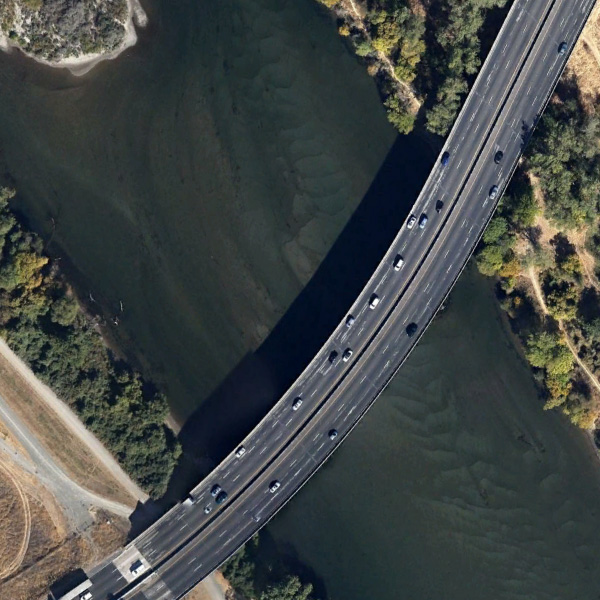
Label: Bridge